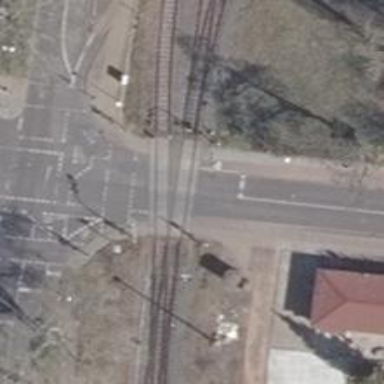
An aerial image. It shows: Railway crossing.